Question: Hi I'm probably missing something very stupid here, but why does Twitter Bootstrap working fine, but my code throughs this error as if it cannot find the jQuery library?
Thanks

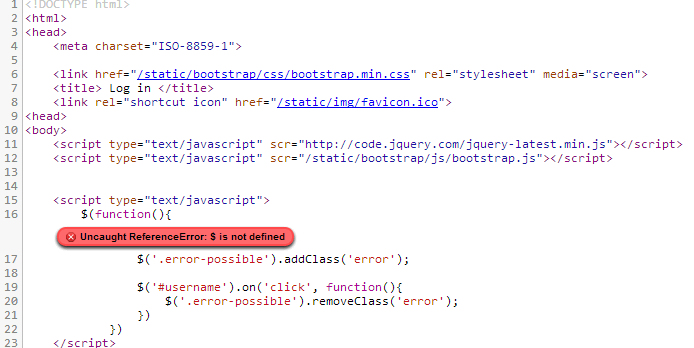
Answer: You've got a typo - your script elements say 'scr="..."' instead of 'src="..."'.
The incorrect attribute will be ignored, so you're left with a (blank) inline script, and jQuery isn't loaded.